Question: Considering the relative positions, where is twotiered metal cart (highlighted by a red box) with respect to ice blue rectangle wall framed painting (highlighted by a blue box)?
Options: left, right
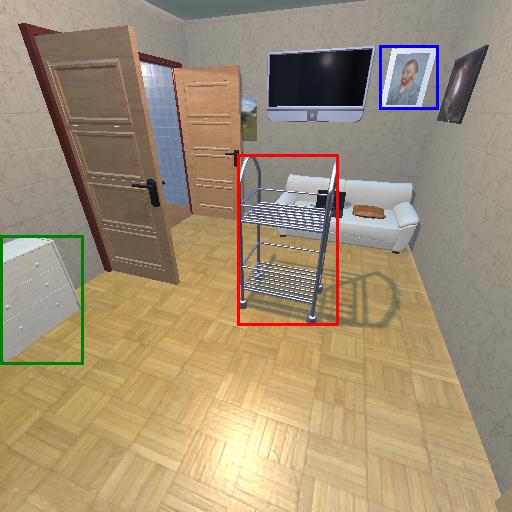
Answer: left